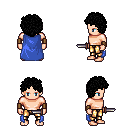
a pixel art fantasy rpg character, male body template, human, light skin, blue cape, gold greaves, black curly afro hairstyle, leather bracers, dagger, four views (front, back, left, right), 2x2 character sprite sheet, small pixel art, hard edges, no anti-aliasing